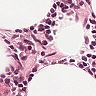
Metastatic tissue present: no